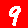
Digit: 9